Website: macys
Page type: billing-address
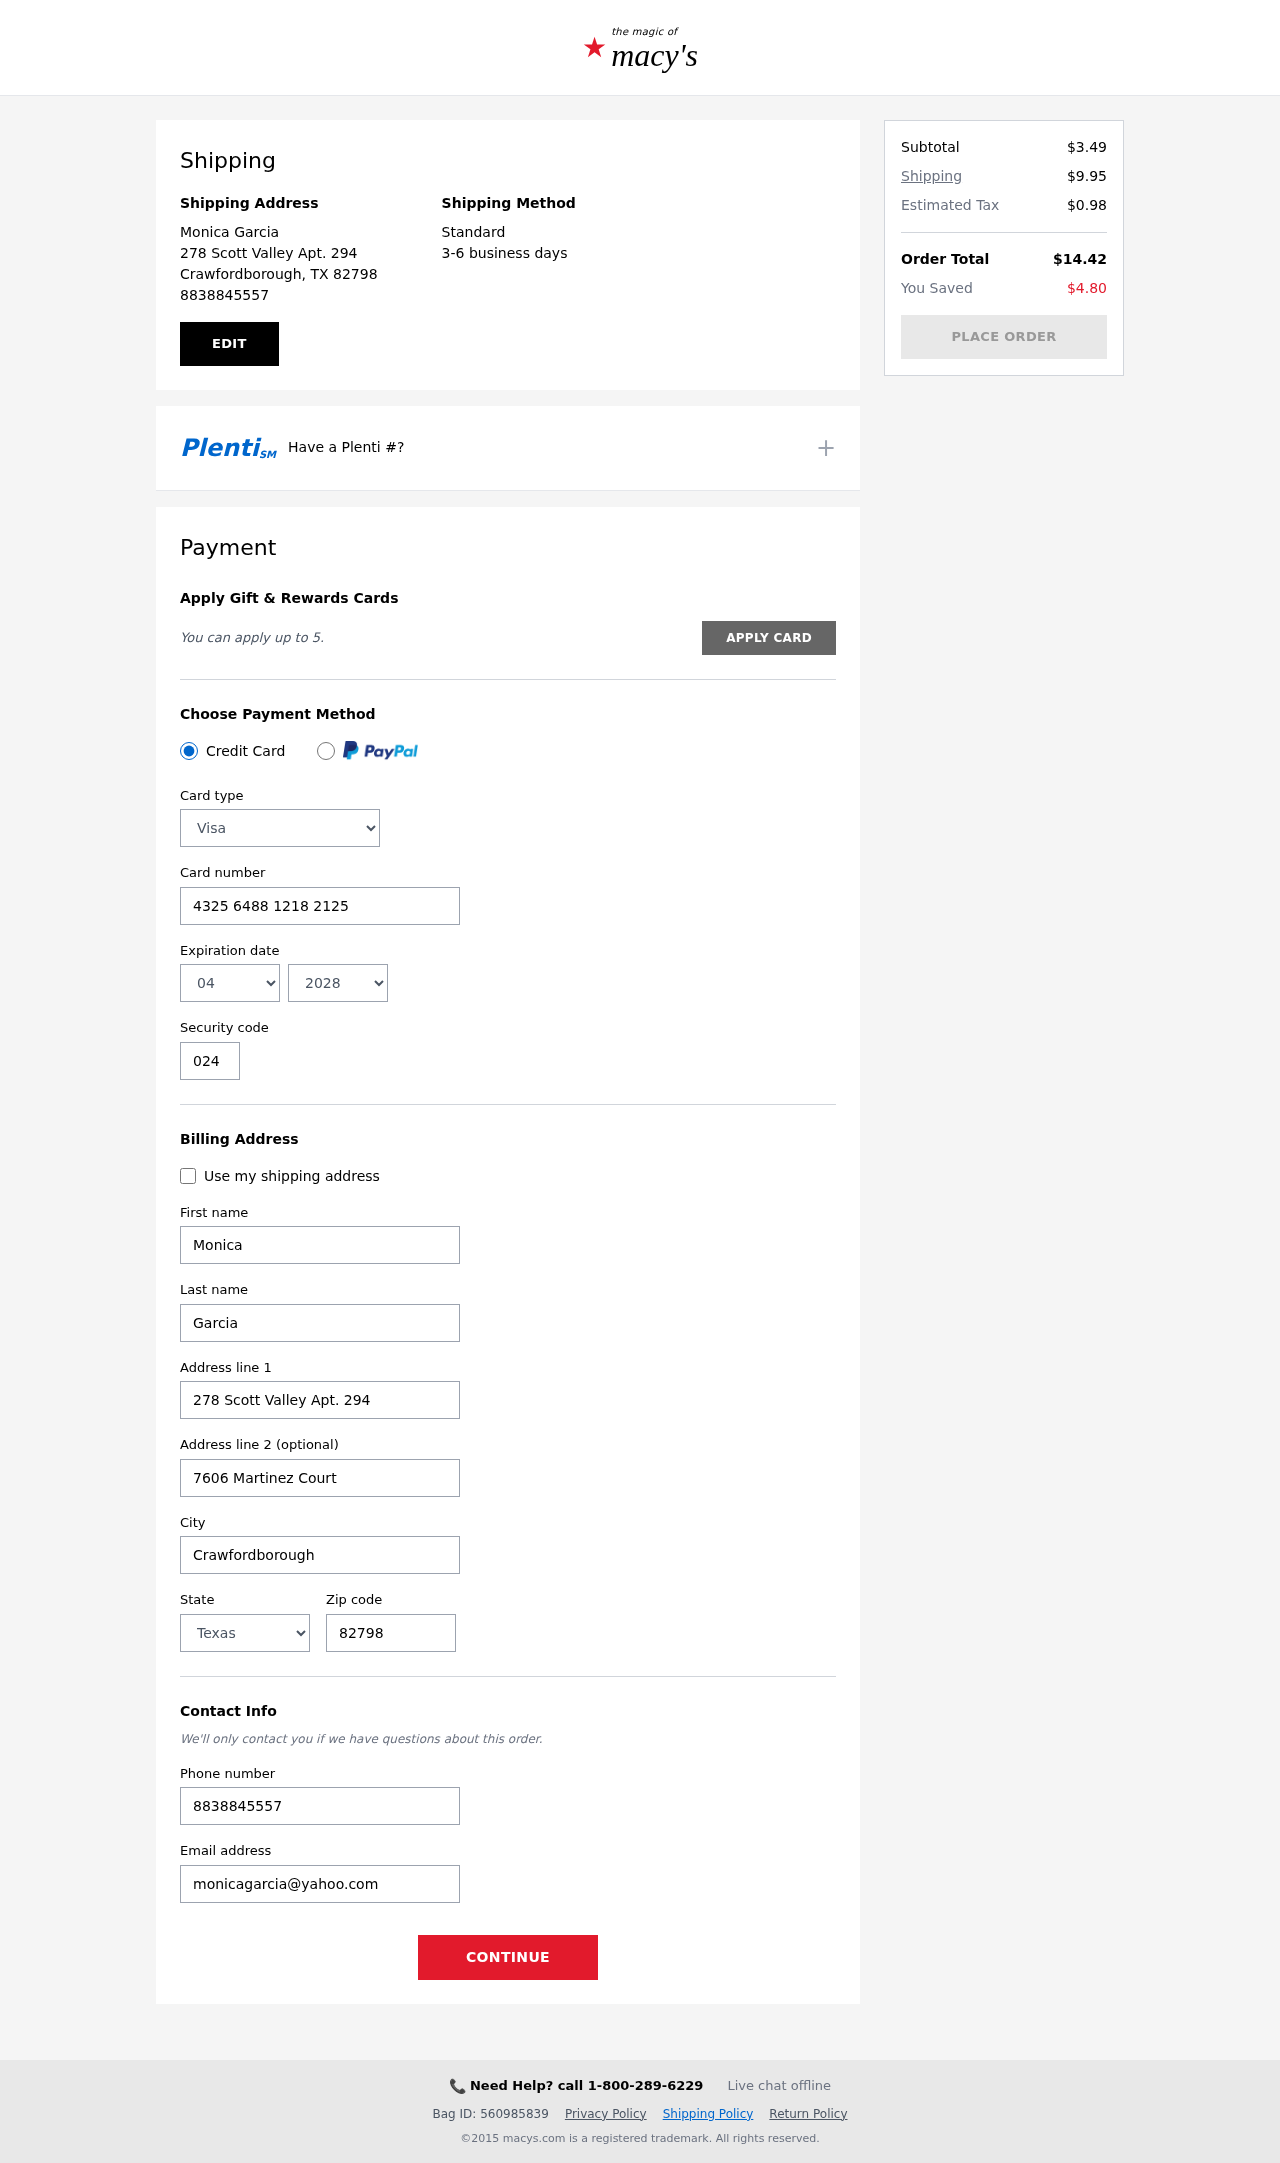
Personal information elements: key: PII_CARD_CVV
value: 024
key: PII_CARD_EXPIRY_MONTH
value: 04
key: PII_CARD_EXPIRY_YEAR
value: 28
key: PII_CARD_NUMBER
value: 4325 6488 1218 2125
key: PII_CARD_TYPE
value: Visa
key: PII_CITY
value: Crawfordborough
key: PII_CITY_STATE_ZIP
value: Crawfordborough, TX 82798
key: PII_EMAIL
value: monicagarcia@yahoo.com
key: PII_FIRSTNAME
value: Monica
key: PII_FULLNAME
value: Monica Garcia
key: PII_LASTNAME
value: Garcia
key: PII_PHONE
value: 8838845557
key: PII_POSTCODE
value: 82798
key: PII_STATE
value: Texas
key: PII_STREET
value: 278 Scott Valley Apt. 294
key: PII_STREET2
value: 7606 Martinez Court
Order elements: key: ORDER_SUBTOTAL
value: $3.49
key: ORDER_SHIPPING_COST
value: $9.95
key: ORDER_TAX
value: $0.98
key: ORDER_TOTAL
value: $14.42
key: ORDER_SAVINGS
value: $4.80